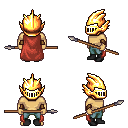
a pixel art fantasy rpg character, male body template, human, tanned skin, maroon cape, teal pants, light blonde short mohawk hairstyle, gold helm, cloth bracers, black shoes, spear, four views (front, back, left, right), 2x2 character sprite sheet, small pixel art, hard edges, no anti-aliasing